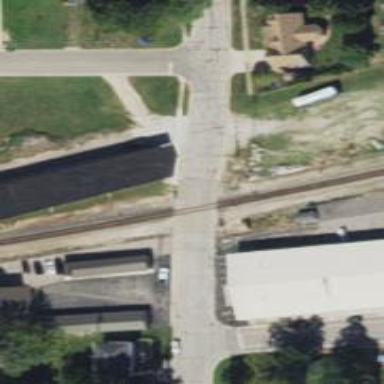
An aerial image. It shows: Level crossing along the railway.